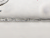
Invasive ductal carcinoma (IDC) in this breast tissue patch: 0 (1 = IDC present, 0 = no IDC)